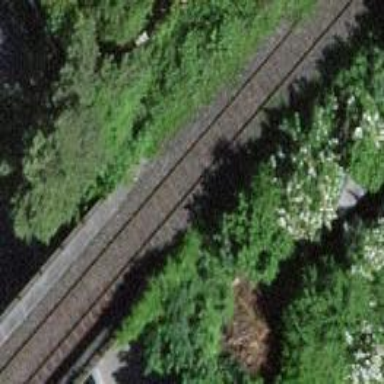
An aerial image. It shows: Bridge over railway spur with one track.